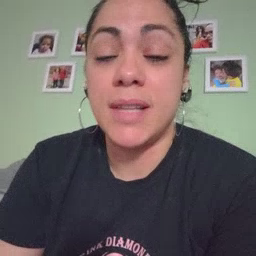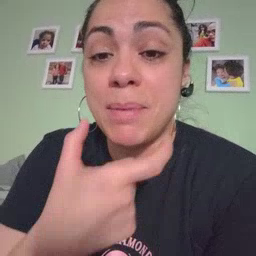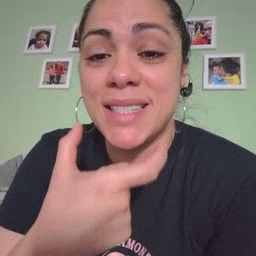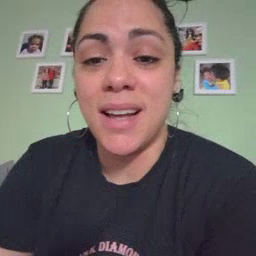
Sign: pizza